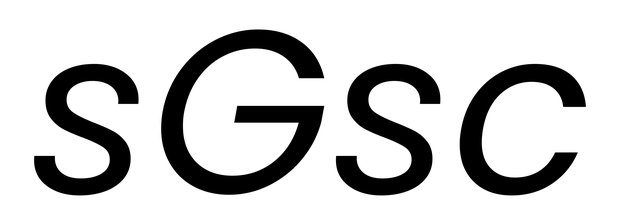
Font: Poppins-Italic